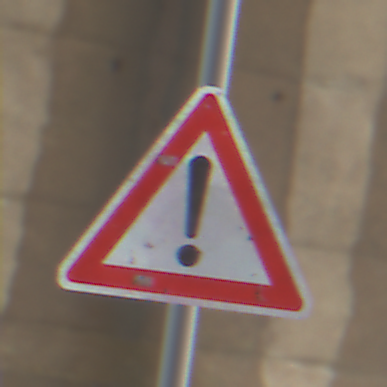
Verkehrszeichen: Gefahrenstelle
Umgebung: Roofed, Beach
Tageszeit: Midday
Wetter: Overcast
Licht: Natural
Jahreszeit: NotSpecified
Kontrast: LowContrast